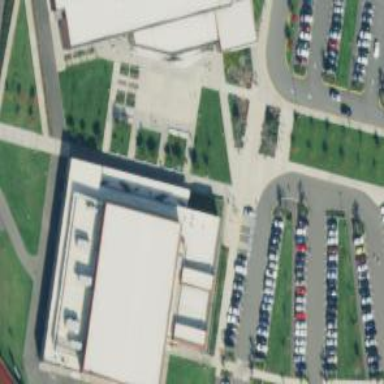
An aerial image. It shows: School building.